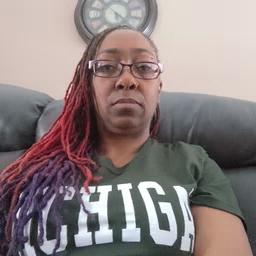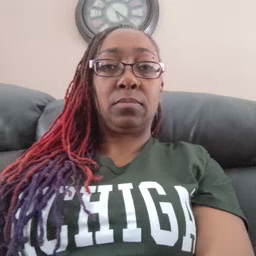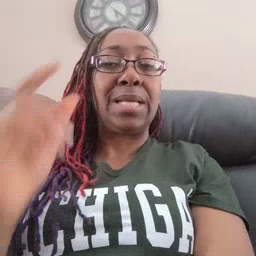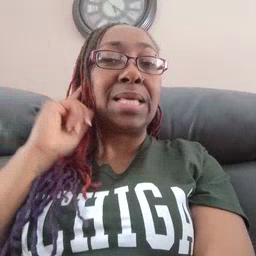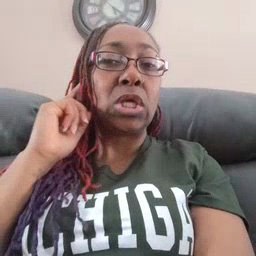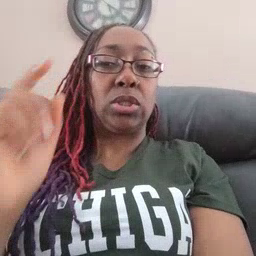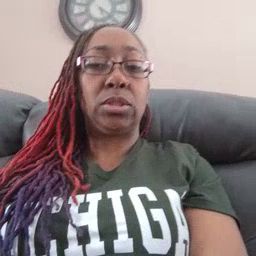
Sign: hear